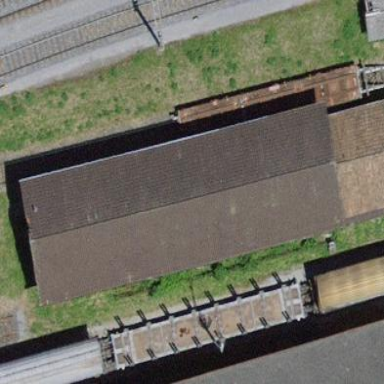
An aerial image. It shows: Transportation building with gabled roof.